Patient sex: M
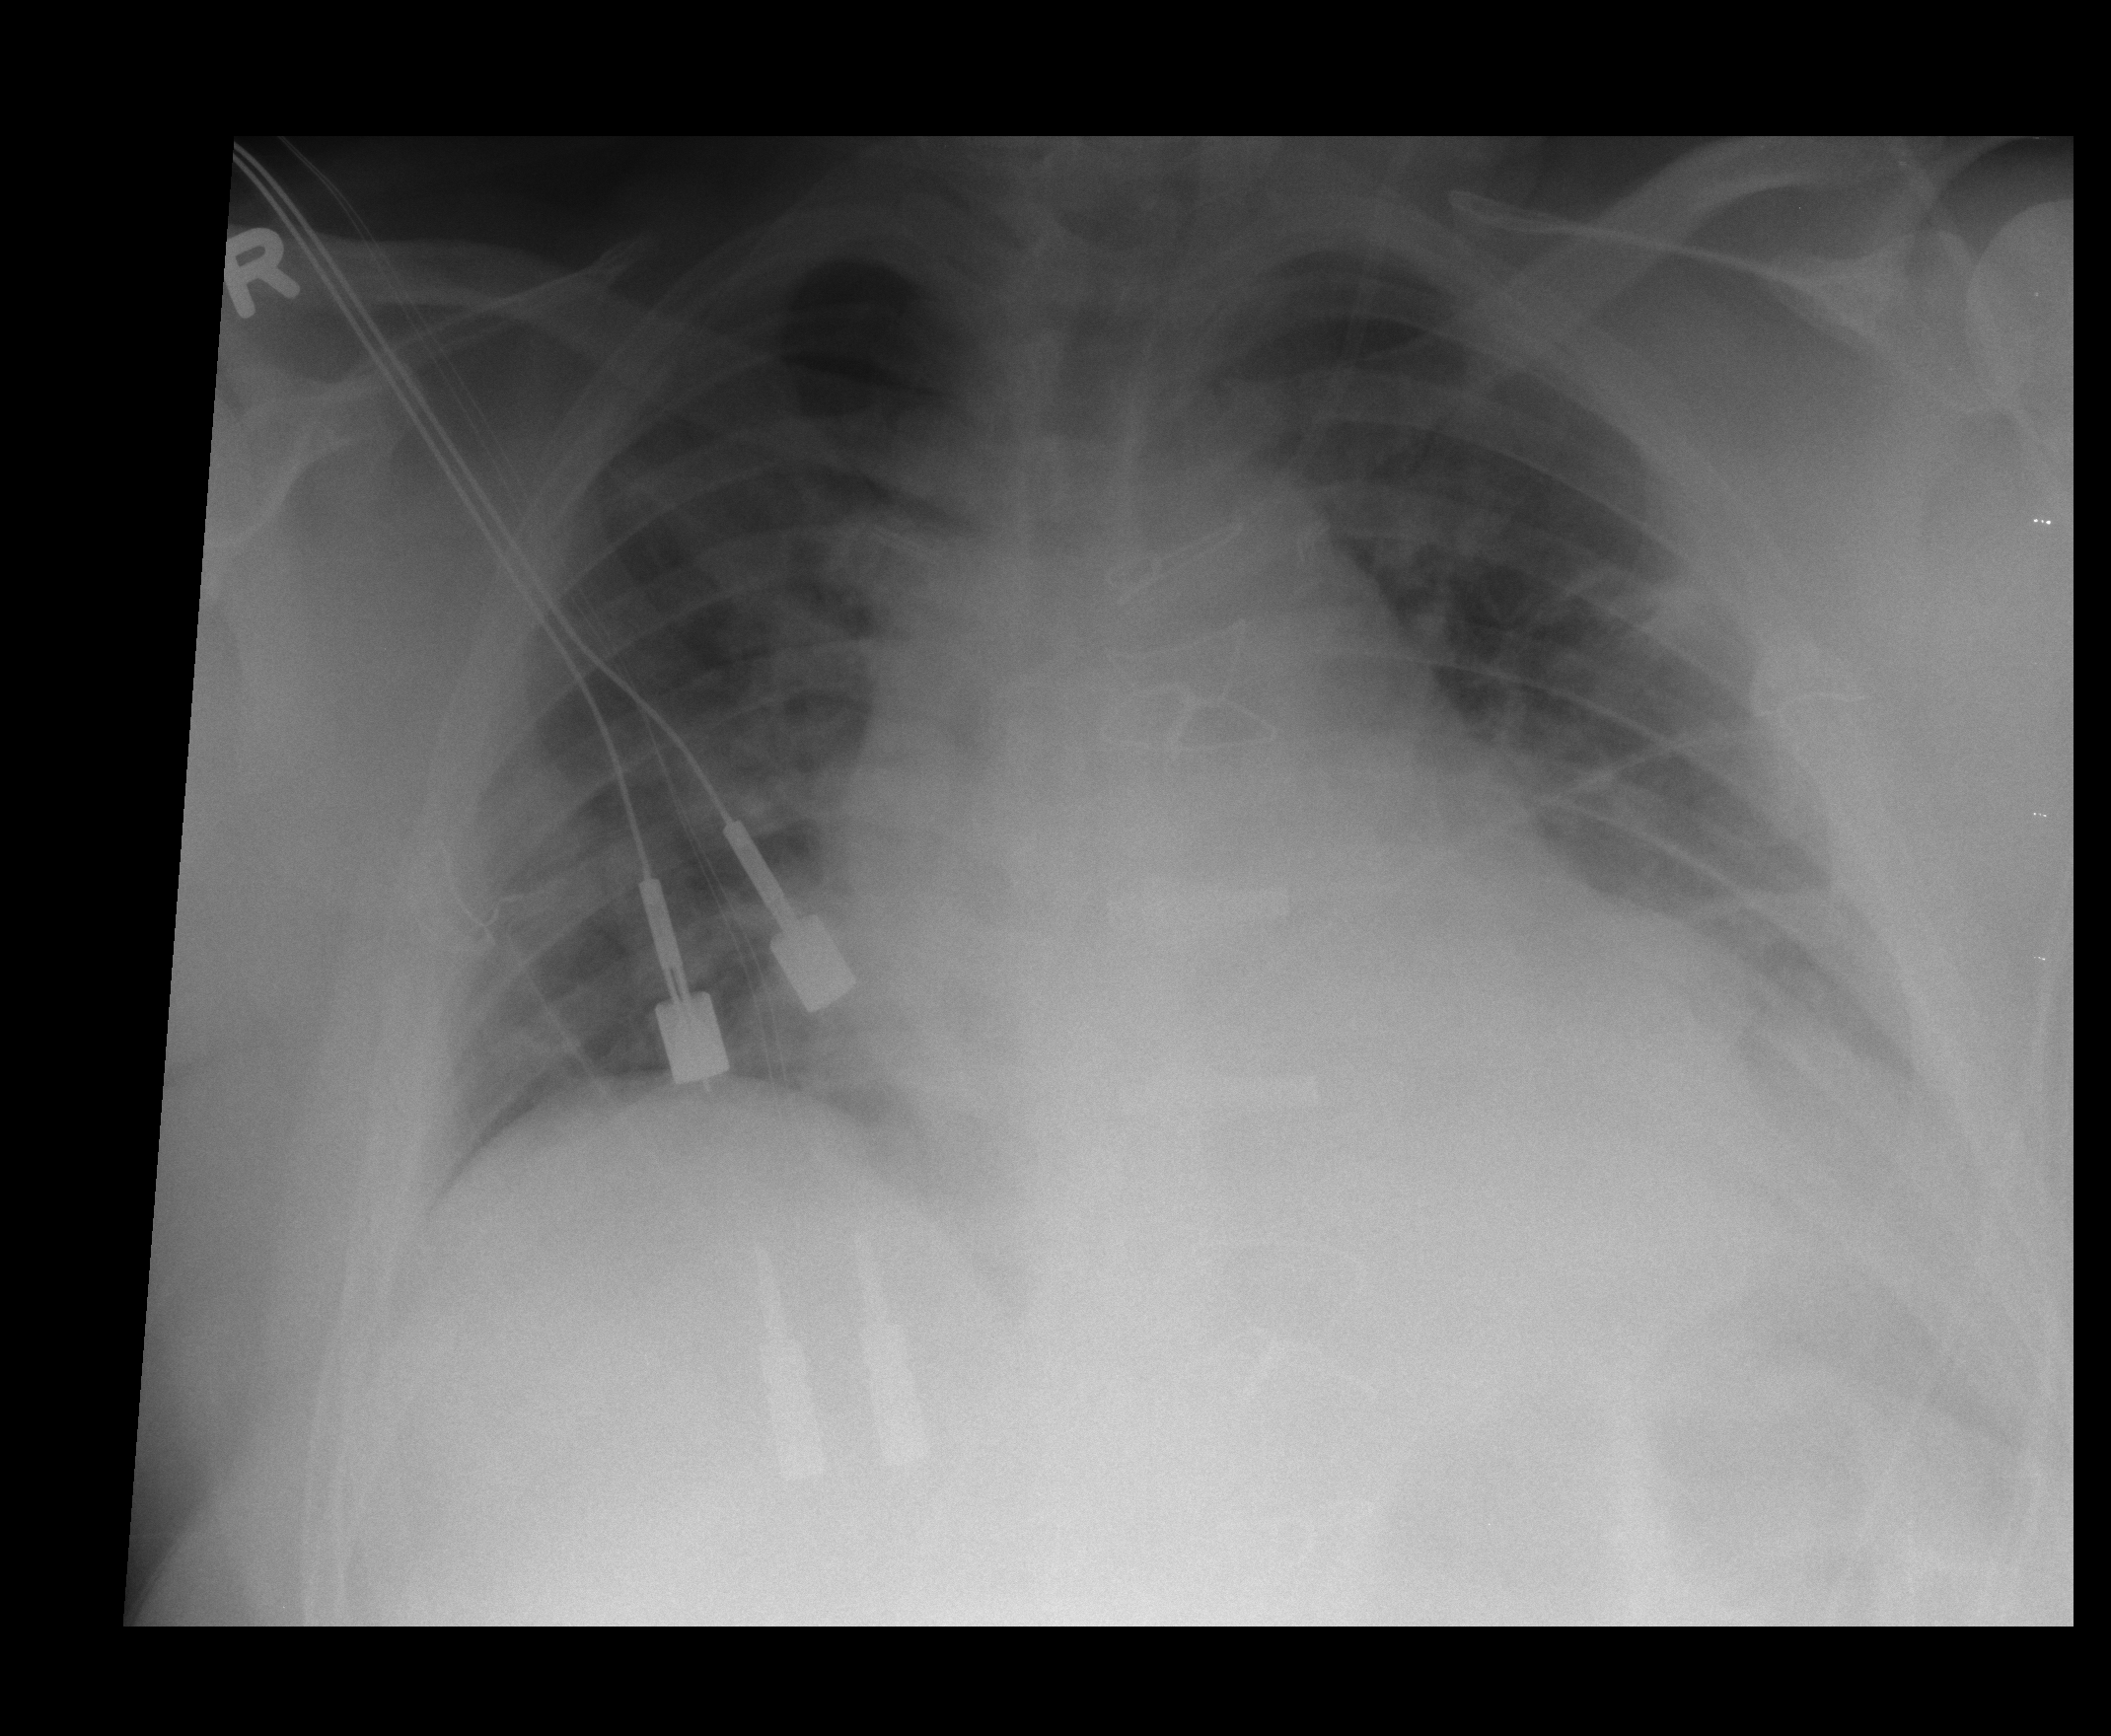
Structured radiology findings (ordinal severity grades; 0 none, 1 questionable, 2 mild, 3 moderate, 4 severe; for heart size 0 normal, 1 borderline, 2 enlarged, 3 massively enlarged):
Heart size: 3
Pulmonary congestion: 2
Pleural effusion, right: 0
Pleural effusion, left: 2
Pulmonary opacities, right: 0
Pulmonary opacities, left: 0
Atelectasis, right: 2
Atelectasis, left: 2